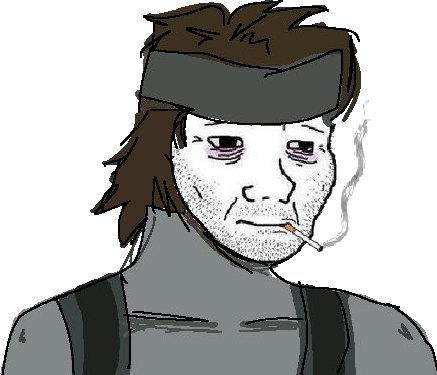
Label: 5_Doomer